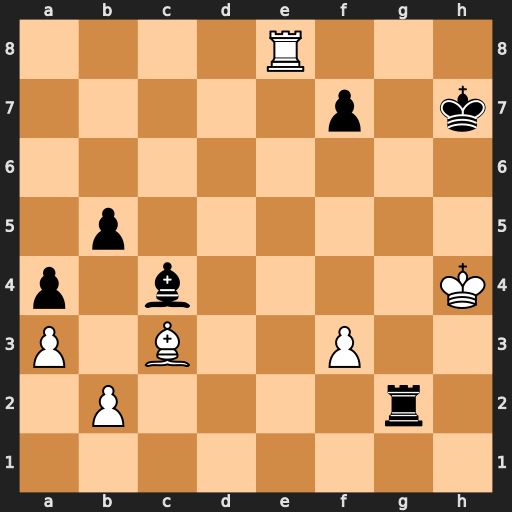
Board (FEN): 4R3/5p1k/8/1p6/p1b4K/P1B2P2/1P4r1/8
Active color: w
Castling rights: -
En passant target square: -
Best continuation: Rh8+ Kg6 Rg8+ Kf5 Rxg2